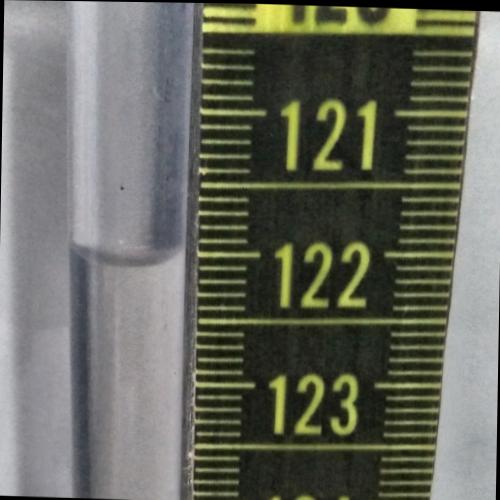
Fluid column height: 122.0 cm